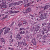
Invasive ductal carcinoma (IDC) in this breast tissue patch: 1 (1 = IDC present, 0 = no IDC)